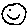
Label: smiley face